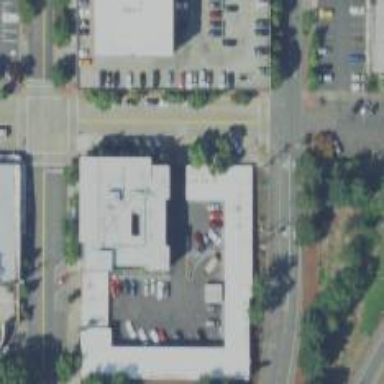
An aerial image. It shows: Commercial area.